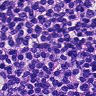
Metastatic tissue present: no